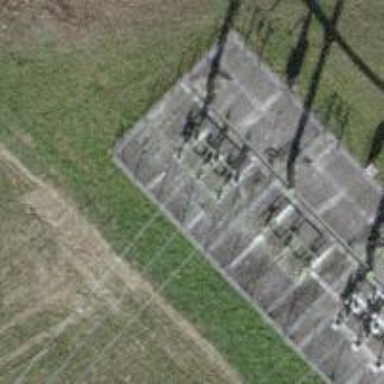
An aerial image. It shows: Insulator used in power equipment.